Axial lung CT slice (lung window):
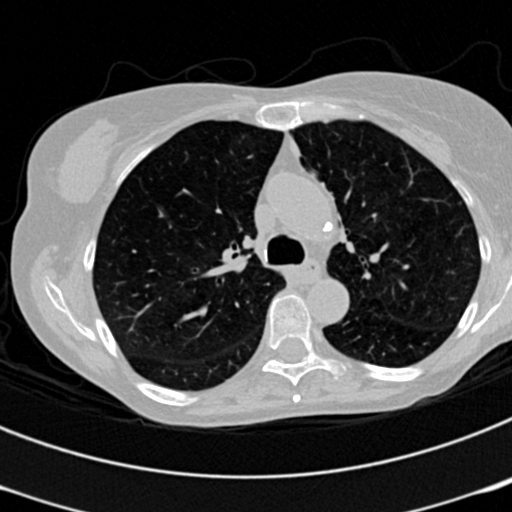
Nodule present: no